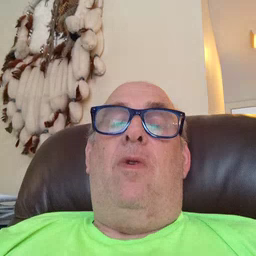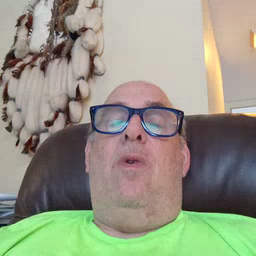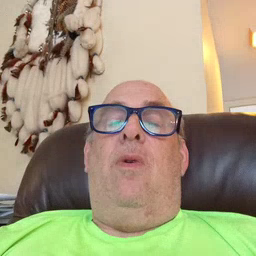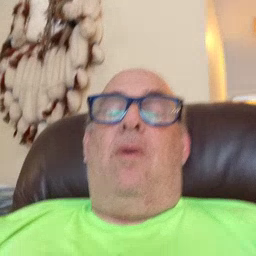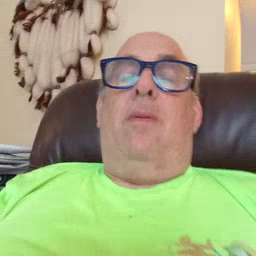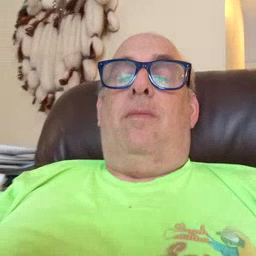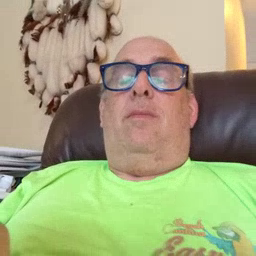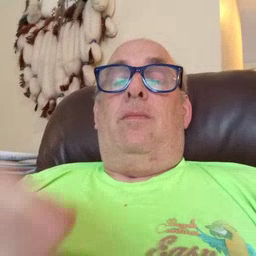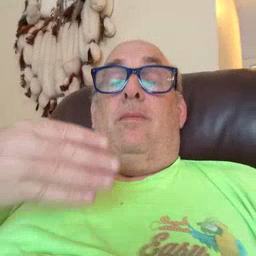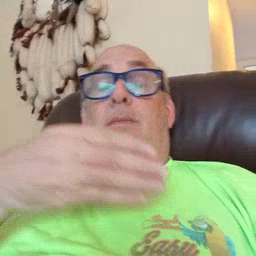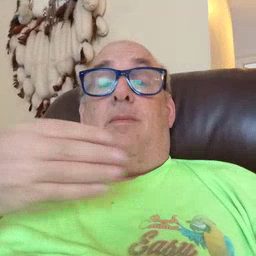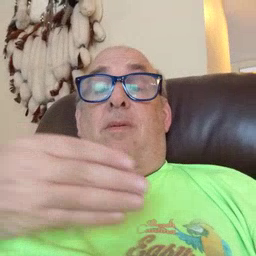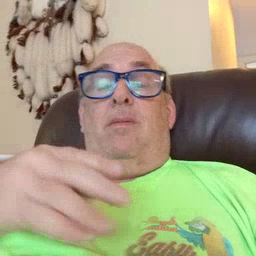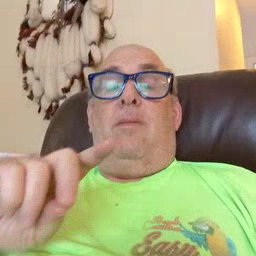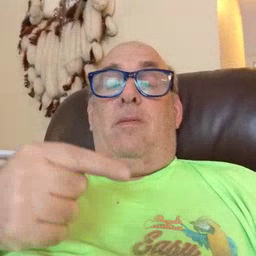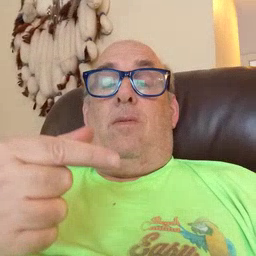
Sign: puppy